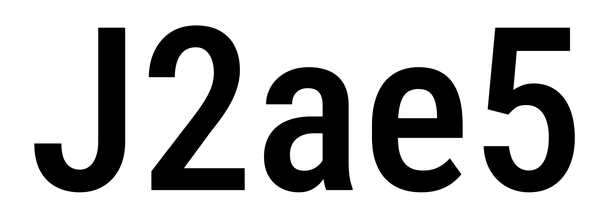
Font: Roboto_Condensed_Medium